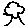
Label: tree